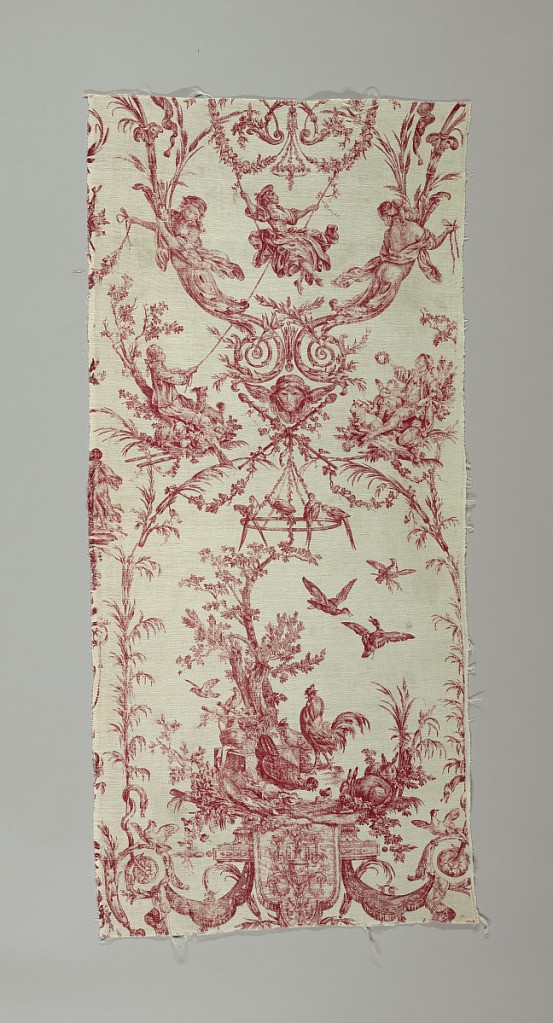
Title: L'Escarpolette
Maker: Jean-Baptiste Huet, French, 1745 – 1811
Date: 1789
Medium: cotton Technique: copperplate printed
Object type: Textile
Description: Panel with an incomplete design showing a symmetrical arrangement of elaborate suspended medallions, with festoons and ribbons, and a swinging female figure. Beneath her are two draped female figures that form two elaborate scrolls. Below, a crest supports rural farm scene of a rooster, hens with chicks and rabbits. Design inspired by the painting L'Escarpolette by Jean Honore Fragonard.